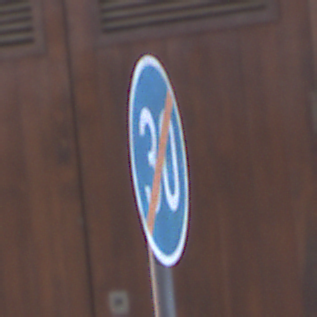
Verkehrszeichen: EndeMindestgeschwindigkeit
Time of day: MorningAfternoon
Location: Outdoor (Urban)
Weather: PartlyCloudy
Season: NotSpecified
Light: Natural